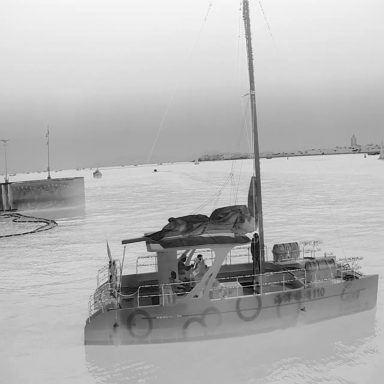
There are five objects shown in the infrared image, including two sailboats, two bulk_carriers, and a canoe.